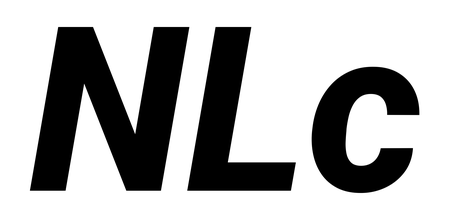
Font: Roboto-Italic_ExtraBold_Italic